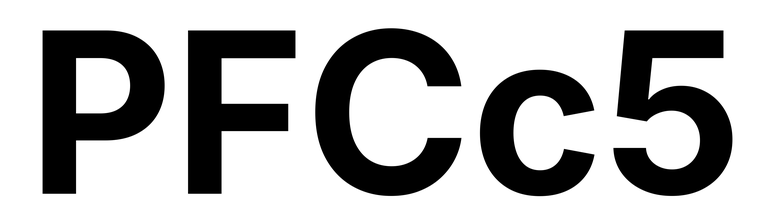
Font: Inter_Bold